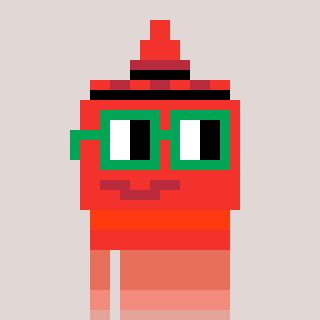
a pixel art character with square green glasses, a ketchup-shaped head and a hotbrown-colored body on a warm background